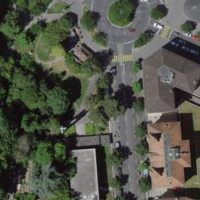
EUNIS habitat code: 53
Species observed at this site:
Impatiens parviflora
Phytolacca americana
Buxus sempervirens
Sciurus vulgaris
Nomophila noctuella